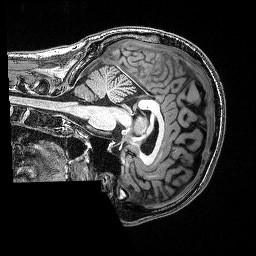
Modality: T1w
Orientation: sagittal
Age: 35
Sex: male
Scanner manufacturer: siemens
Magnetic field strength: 3 T
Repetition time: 2.53 s
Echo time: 0.0035 s